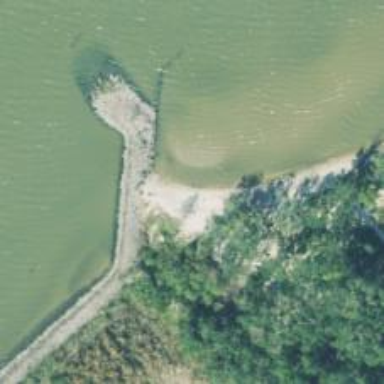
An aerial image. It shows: Breakwater structure.